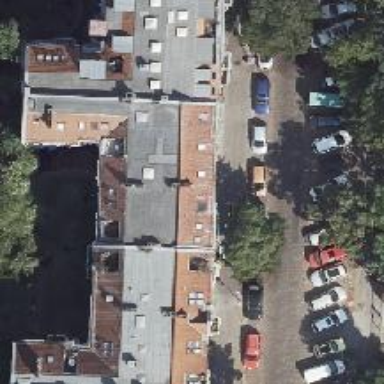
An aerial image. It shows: Bicycle parking located on the sidewalk.